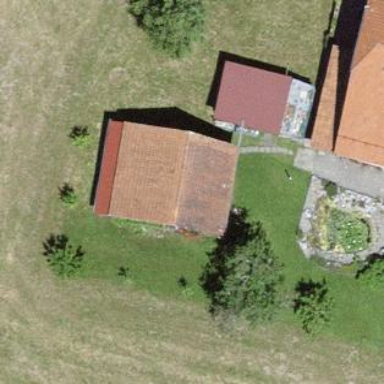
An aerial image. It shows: Barn.